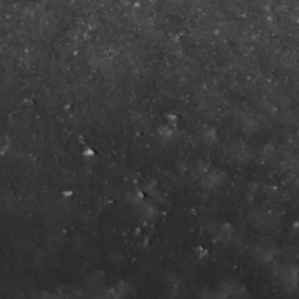
Label: non_frost